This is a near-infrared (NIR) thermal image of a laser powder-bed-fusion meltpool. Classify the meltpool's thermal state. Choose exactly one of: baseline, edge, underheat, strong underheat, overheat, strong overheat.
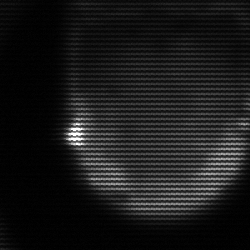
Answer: edge